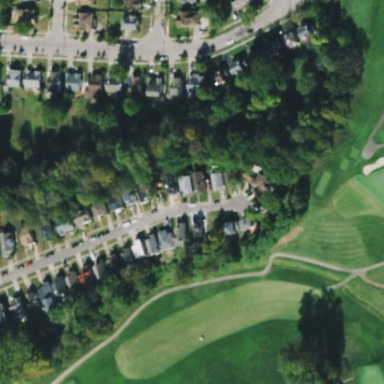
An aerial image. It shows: Grassy area designated as golf fairway.